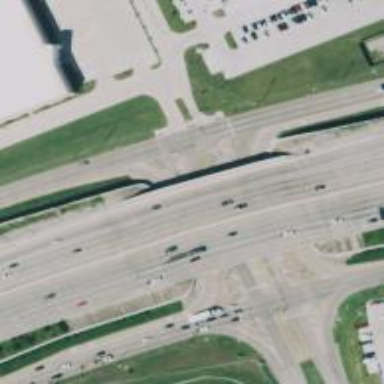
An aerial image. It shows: Frontage road connected to secondary link road.